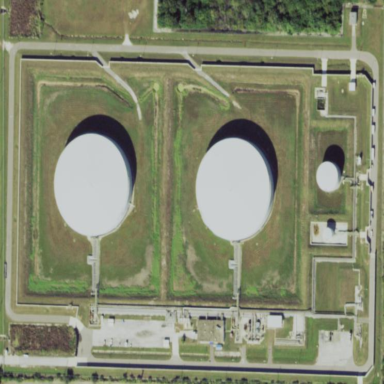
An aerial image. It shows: Industrial area dedicated to oil storage.